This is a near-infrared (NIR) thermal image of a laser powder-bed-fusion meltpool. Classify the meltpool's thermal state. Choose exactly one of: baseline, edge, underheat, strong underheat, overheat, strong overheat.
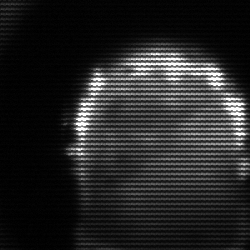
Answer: baseline